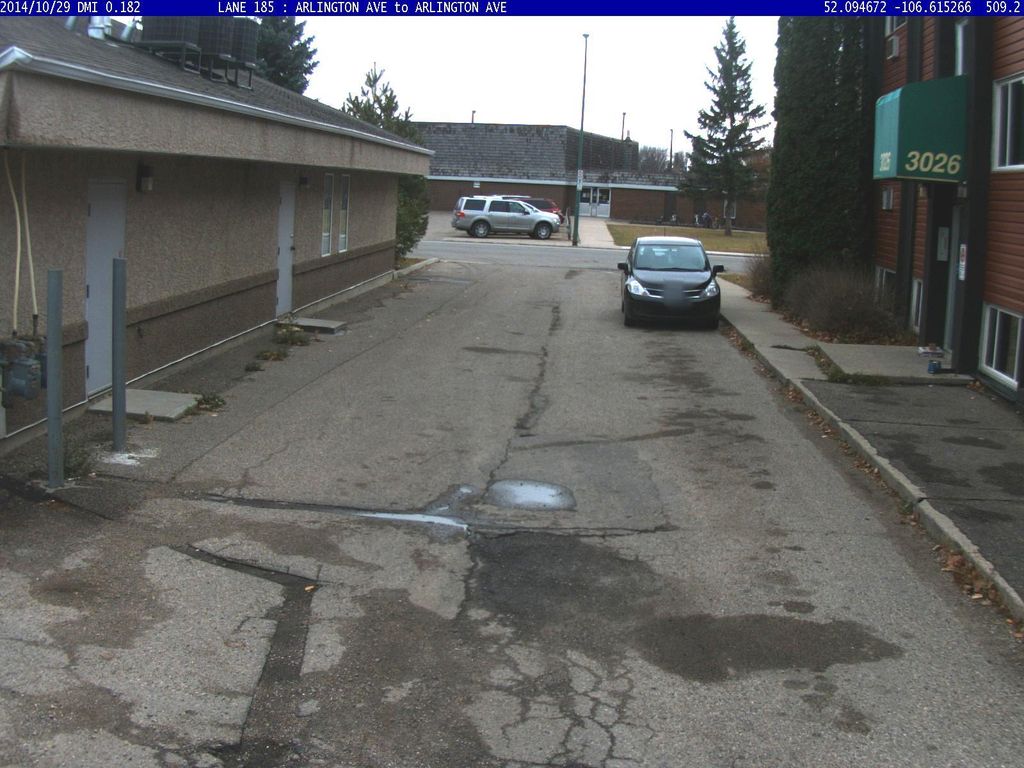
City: saskatoon